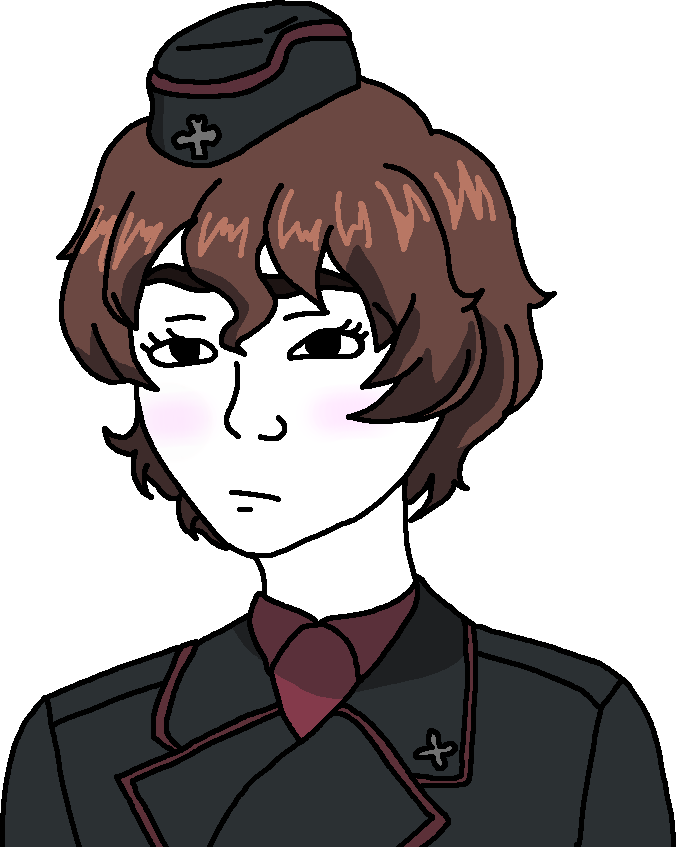
Label: 5_Doomer_Girl